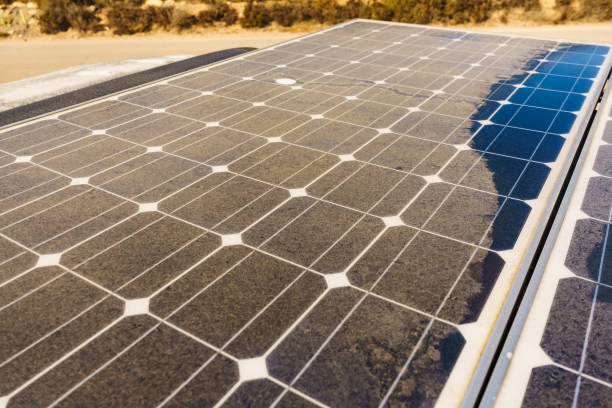
Label: Dusty